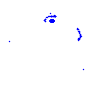
Particle: kaon